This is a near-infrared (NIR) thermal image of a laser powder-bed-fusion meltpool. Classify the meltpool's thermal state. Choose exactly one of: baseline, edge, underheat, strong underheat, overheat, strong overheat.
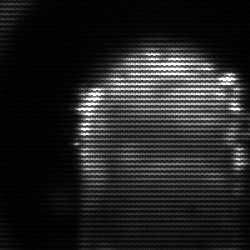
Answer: baseline